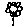
Label: flower